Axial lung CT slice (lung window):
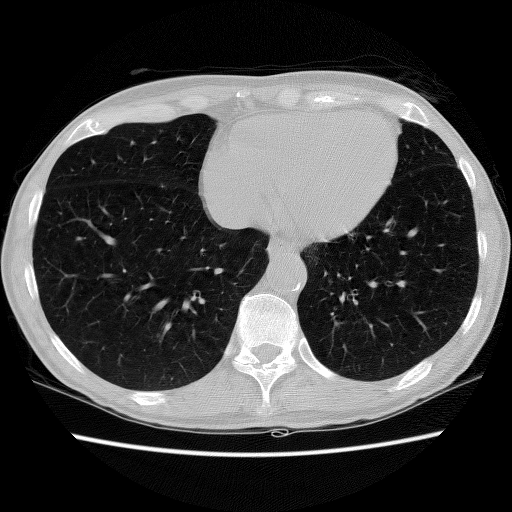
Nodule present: no